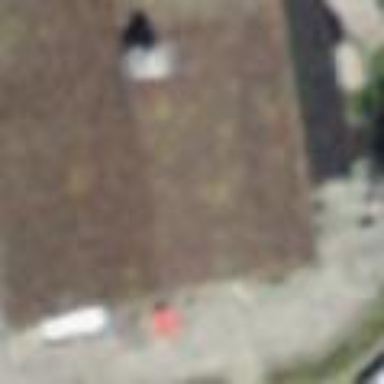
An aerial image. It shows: Building with tiled roof.